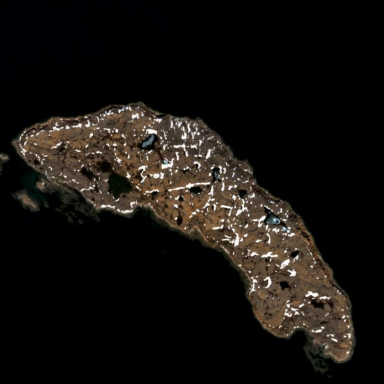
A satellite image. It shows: Island with natural coastline.